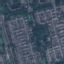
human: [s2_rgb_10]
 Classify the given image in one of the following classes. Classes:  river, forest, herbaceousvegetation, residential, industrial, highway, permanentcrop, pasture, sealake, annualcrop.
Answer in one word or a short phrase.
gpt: Residential